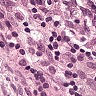
Metastatic tissue present: no